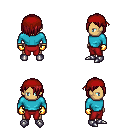
a pixel art fantasy rpg character, male body template, human, tanned skin, teal long-sleeve shirt, red pants, brunette bangs hairstyle, red bandana, gold gloves, metal boots, four views (front, back, left, right), 2x2 character sprite sheet, small pixel art, hard edges, no anti-aliasing